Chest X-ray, PA view. Patient: 14 years old, sex M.
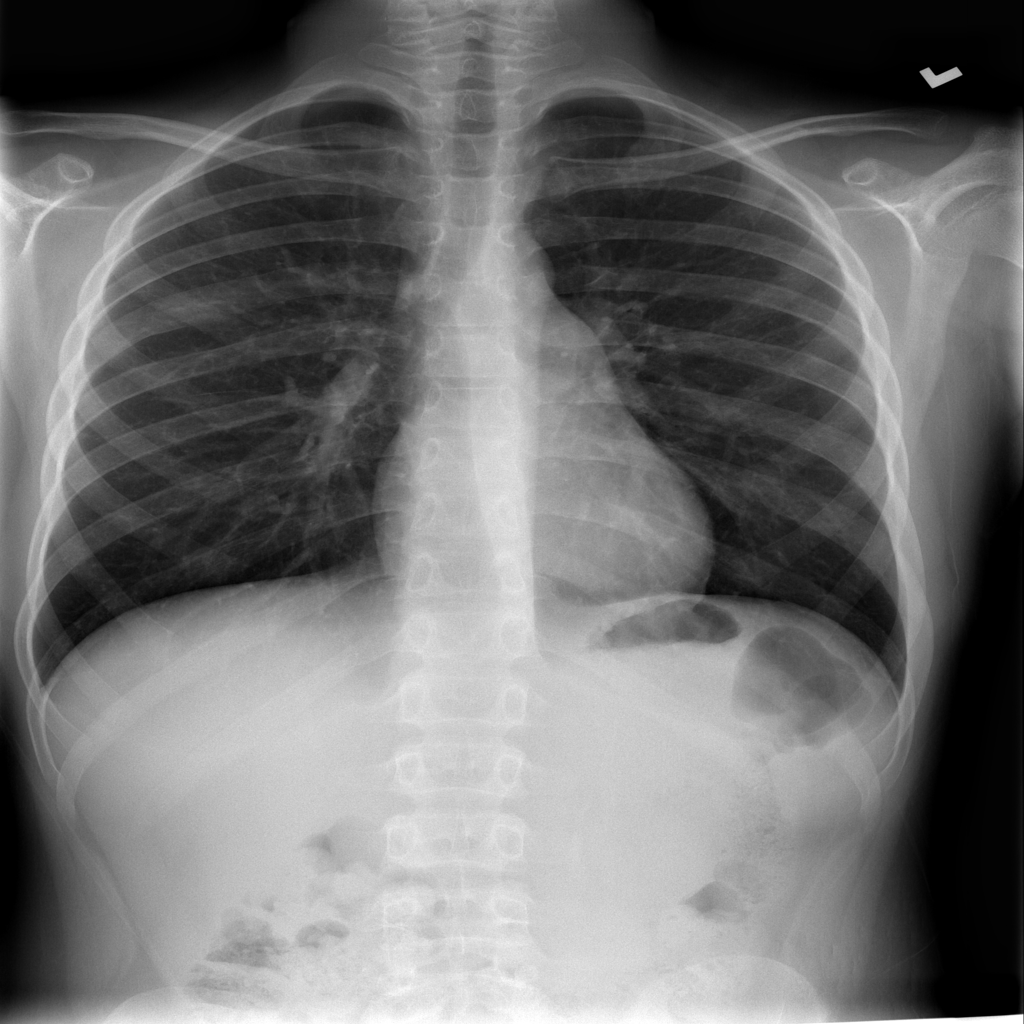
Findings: No Finding